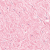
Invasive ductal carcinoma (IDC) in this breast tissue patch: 0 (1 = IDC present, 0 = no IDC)